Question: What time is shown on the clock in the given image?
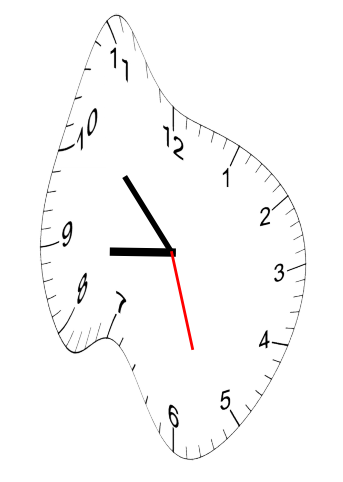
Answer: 08:52:27